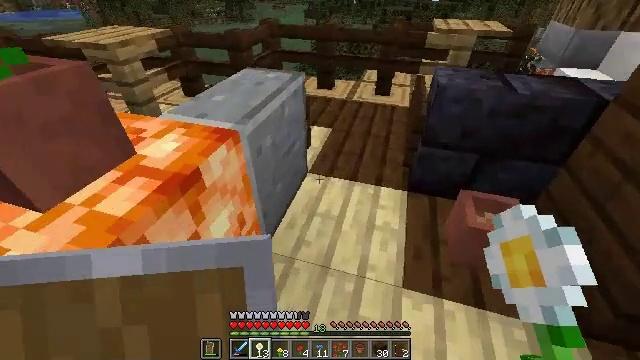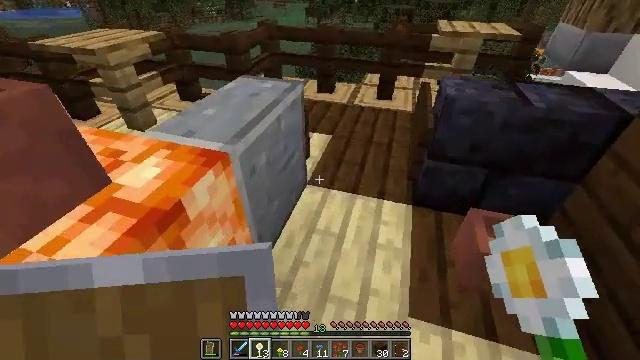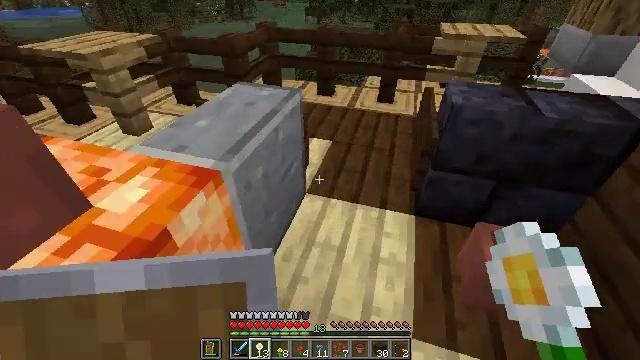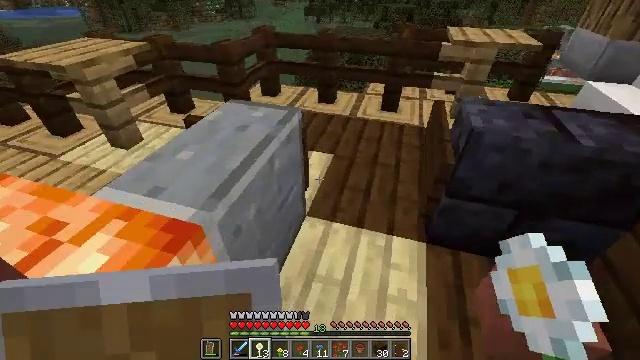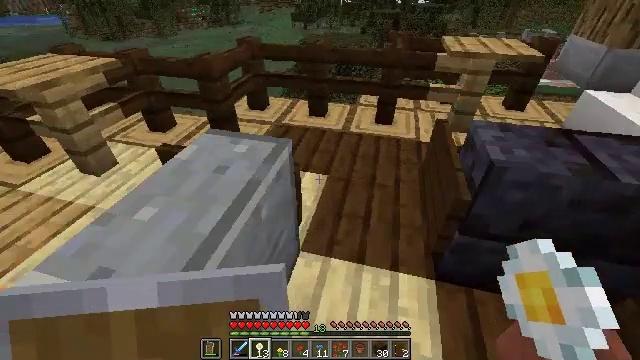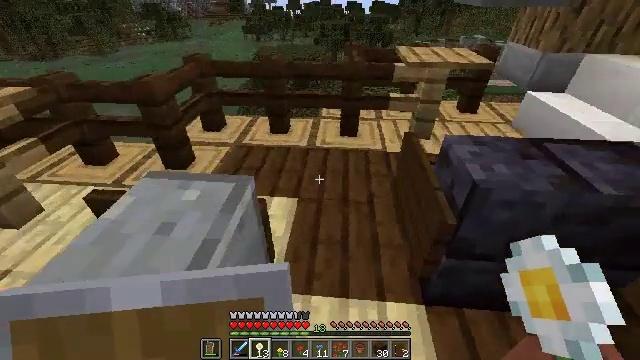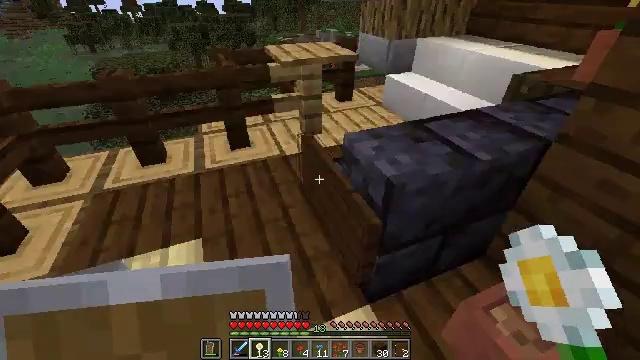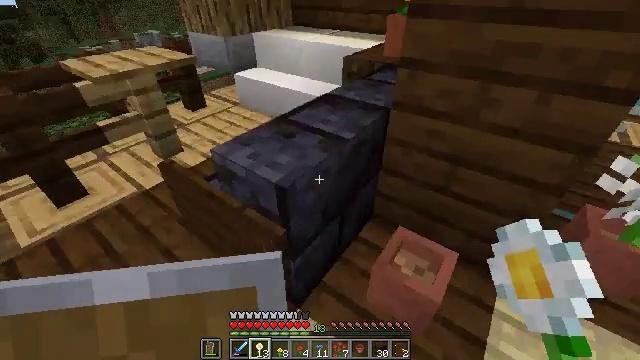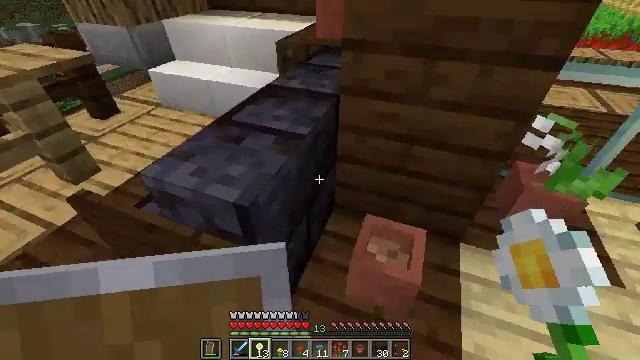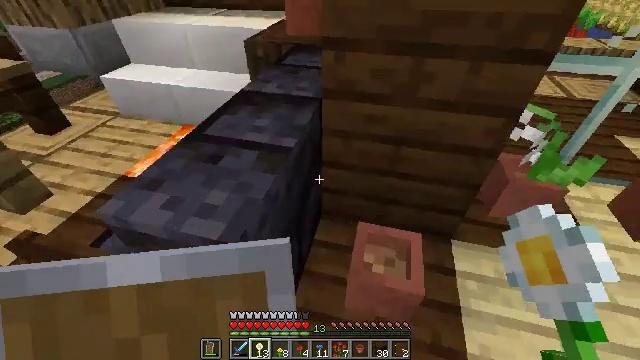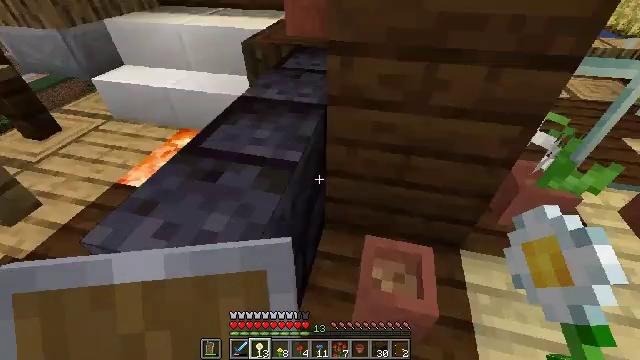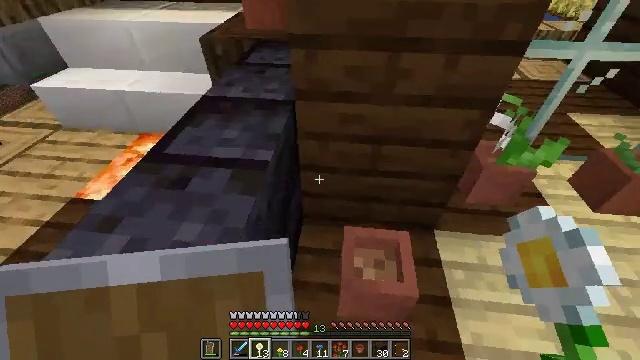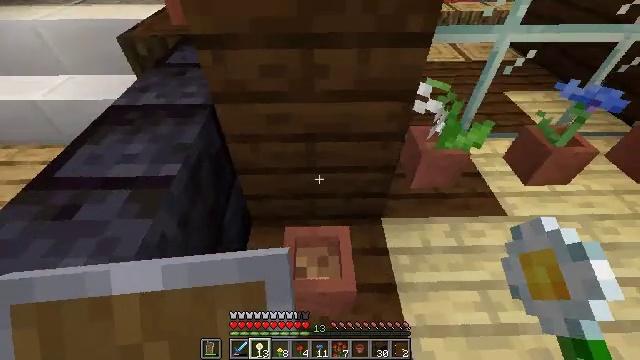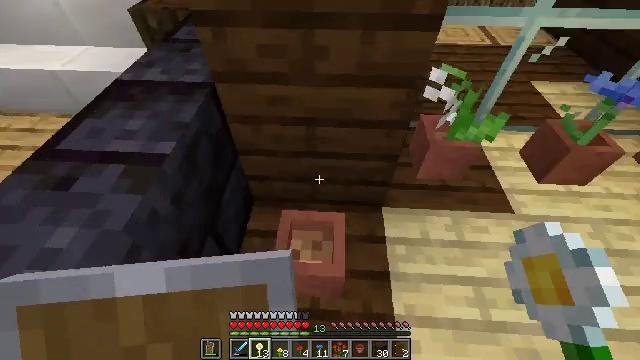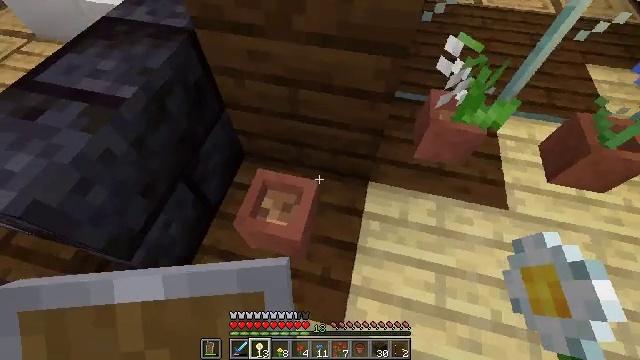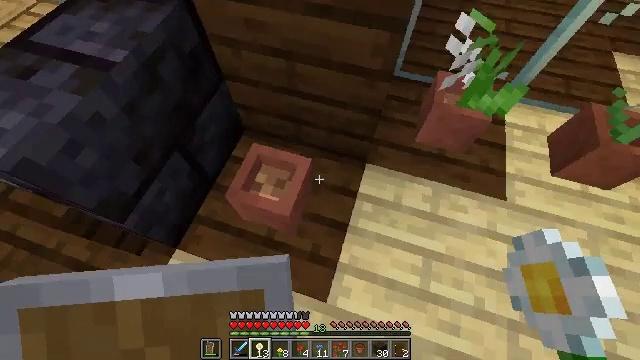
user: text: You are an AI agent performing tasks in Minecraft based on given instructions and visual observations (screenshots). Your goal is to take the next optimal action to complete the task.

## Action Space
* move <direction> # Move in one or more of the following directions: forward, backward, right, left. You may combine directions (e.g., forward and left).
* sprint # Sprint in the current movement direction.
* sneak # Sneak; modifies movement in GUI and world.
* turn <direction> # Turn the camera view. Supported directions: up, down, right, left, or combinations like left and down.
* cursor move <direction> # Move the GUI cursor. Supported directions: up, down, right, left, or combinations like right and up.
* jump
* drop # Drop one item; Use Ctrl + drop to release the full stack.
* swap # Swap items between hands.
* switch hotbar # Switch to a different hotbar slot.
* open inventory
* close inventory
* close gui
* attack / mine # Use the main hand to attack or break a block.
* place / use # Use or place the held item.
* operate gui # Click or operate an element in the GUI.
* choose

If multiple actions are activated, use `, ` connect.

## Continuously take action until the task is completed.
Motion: motion action
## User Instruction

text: Reclaim the oxeye daisy from the pot.
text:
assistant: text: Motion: move forward
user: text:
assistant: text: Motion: move forward
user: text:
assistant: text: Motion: move forward
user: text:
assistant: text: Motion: move forward, turn right
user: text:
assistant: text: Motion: move forward, turn right and up
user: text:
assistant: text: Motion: move forward, turn right
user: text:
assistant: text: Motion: move forward, turn right
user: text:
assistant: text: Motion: move forward, turn right and down
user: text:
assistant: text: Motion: turn right
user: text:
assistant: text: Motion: no_op
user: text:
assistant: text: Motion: move right, turn right and down
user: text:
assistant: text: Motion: move right, turn right and down
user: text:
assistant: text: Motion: move right, turn left and down
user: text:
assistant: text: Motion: move right, turn left and down
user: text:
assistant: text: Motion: turn left and down
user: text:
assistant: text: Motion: turn left and down
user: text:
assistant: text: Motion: turn left
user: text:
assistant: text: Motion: turn left
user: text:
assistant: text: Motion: turn left
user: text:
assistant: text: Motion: turn left
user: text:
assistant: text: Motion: turn left and up
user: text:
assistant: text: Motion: turn left
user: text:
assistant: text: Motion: no_op
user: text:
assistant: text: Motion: use / place
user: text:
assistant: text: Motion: use / place
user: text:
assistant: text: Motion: move back, use / place
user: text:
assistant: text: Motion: move back
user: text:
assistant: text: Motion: move back and move right
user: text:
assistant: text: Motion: move back and move right, turn left and up
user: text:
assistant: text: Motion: move back and move right, turn left and up